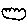
Label: cloud